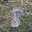
Label: 8